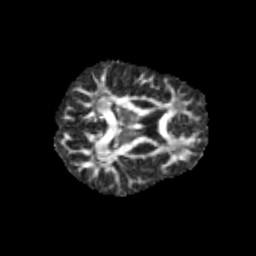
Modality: FA
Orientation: axial
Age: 10
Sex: male
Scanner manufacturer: siemens
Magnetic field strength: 3 T
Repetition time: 3.8 s
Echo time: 0.07 s